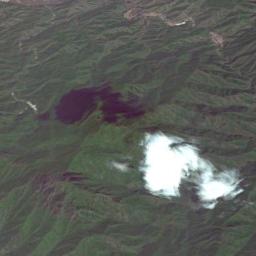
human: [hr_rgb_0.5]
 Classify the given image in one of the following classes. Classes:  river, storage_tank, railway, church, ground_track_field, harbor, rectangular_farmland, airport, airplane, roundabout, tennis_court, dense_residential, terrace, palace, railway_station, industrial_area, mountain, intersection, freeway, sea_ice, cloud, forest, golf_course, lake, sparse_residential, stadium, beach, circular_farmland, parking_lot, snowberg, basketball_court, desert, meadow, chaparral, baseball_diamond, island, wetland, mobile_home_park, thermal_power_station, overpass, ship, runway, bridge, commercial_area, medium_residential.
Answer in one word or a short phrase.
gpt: cloud